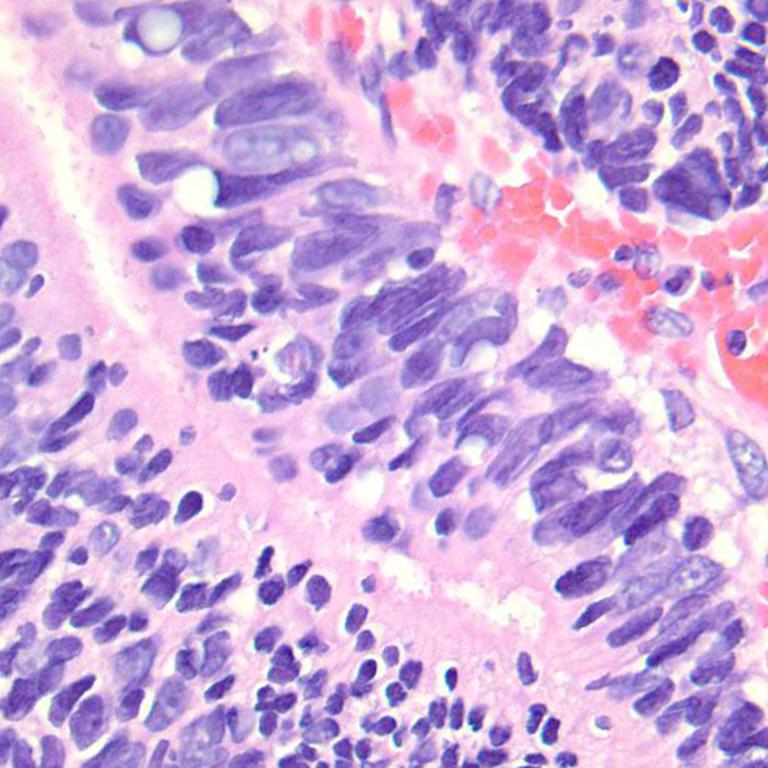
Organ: colon
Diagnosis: adenocarcinomas